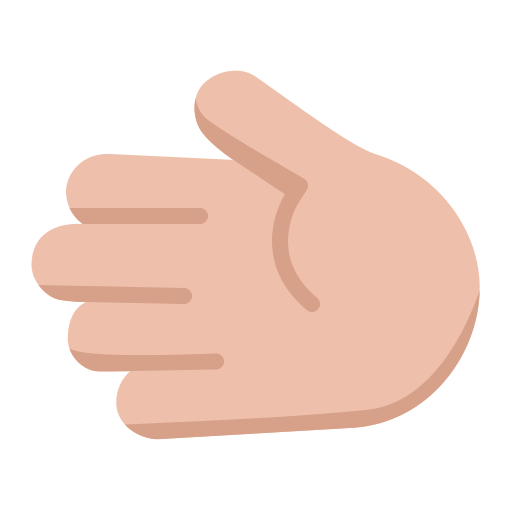
leftwards hand flat  light